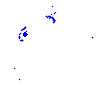
Particle: electron